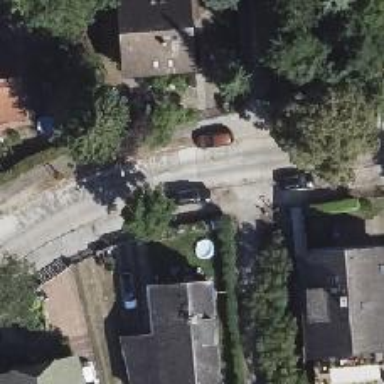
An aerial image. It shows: Compacted footway.